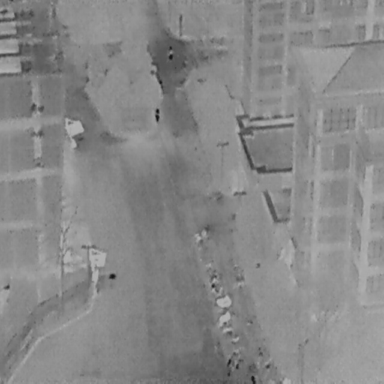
There are seven objects shown in the infrared image, including two People, and five Bicycles.